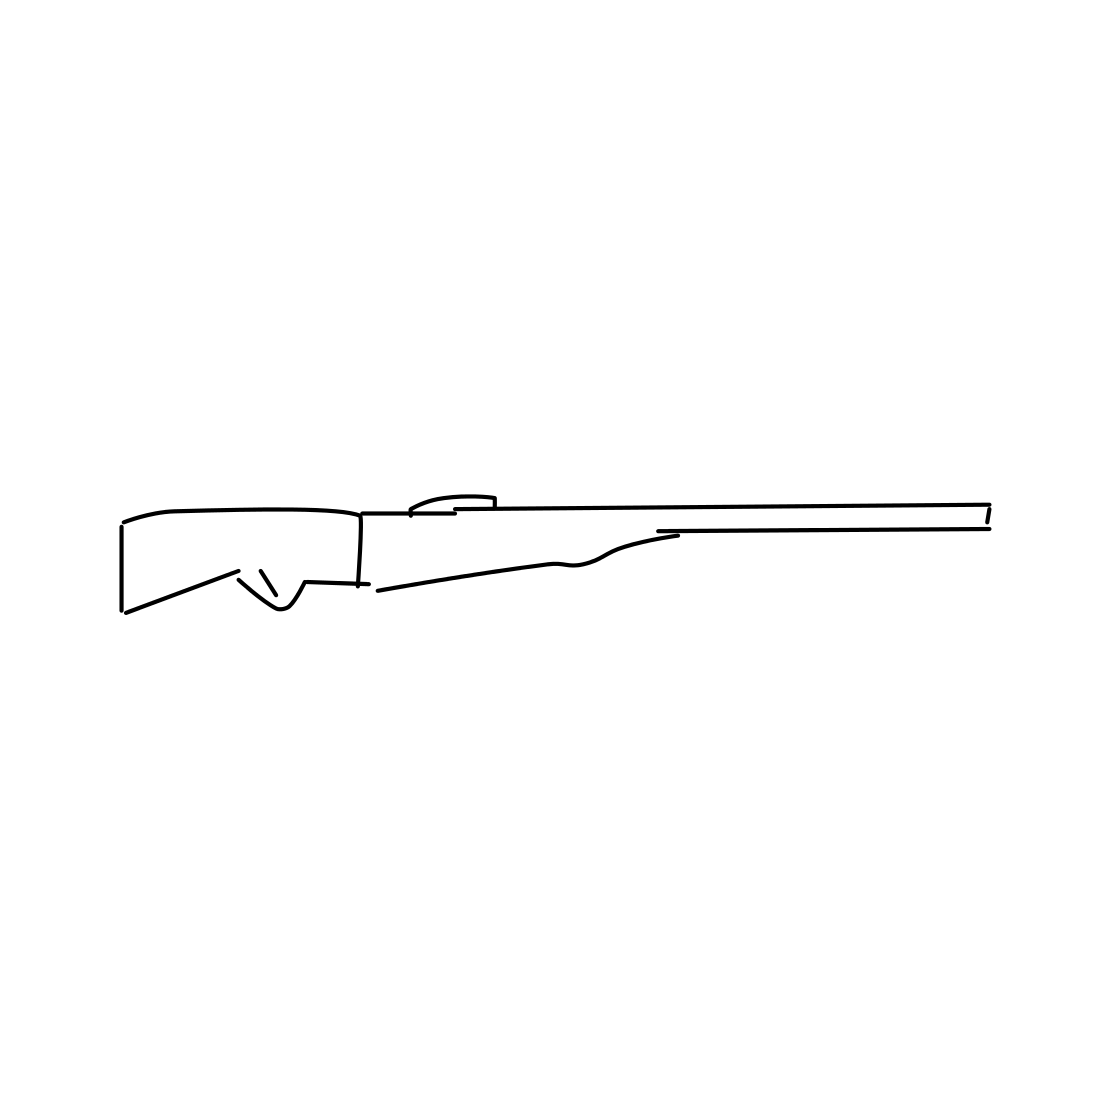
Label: rifle